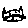
Label: cat